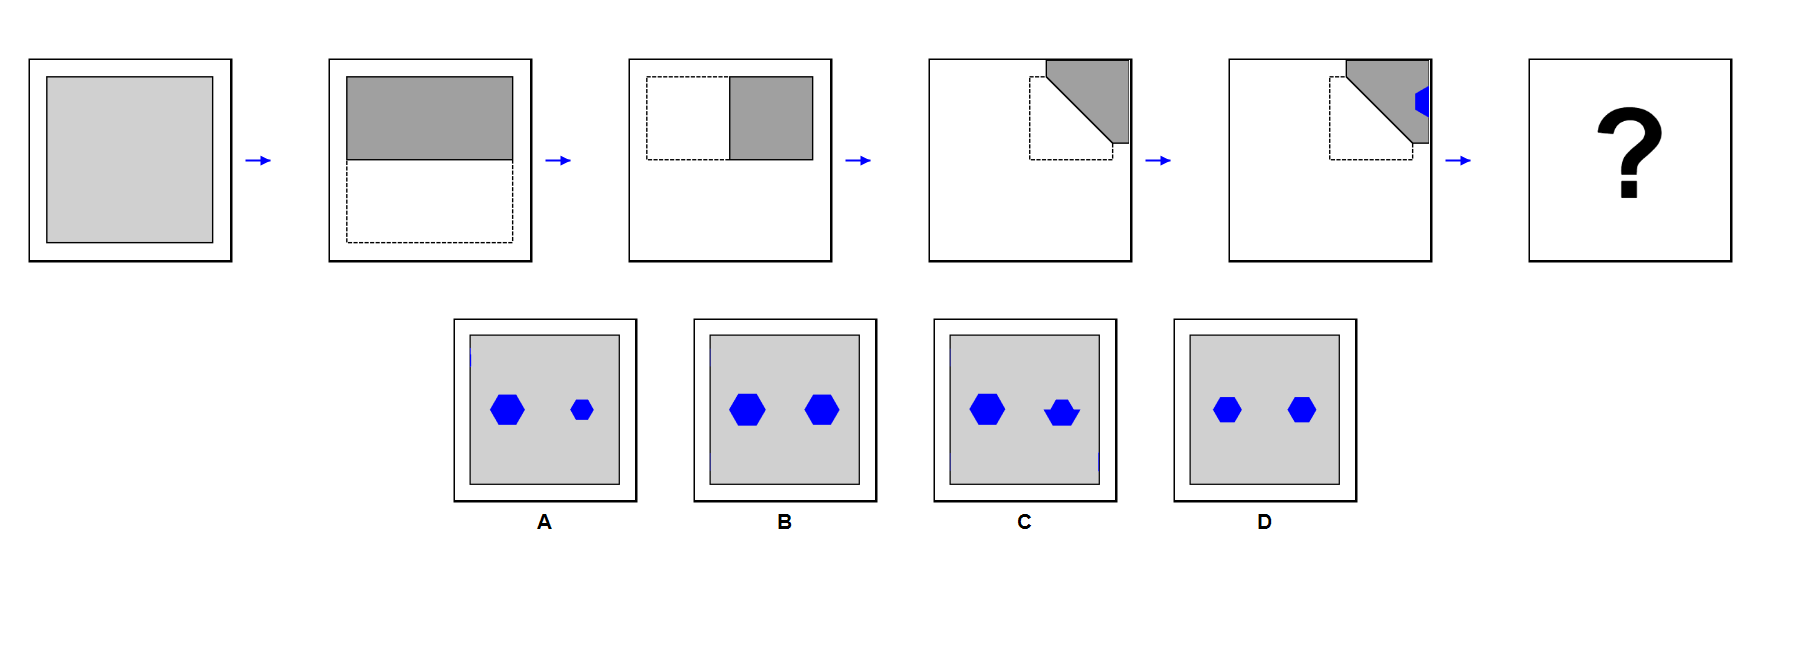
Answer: D